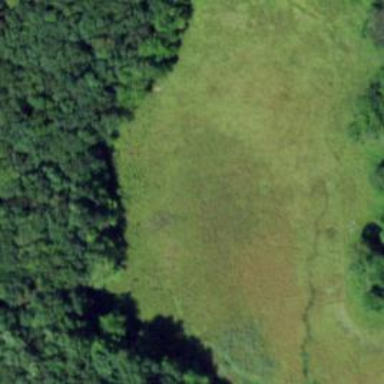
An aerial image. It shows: Swampy wetland area.